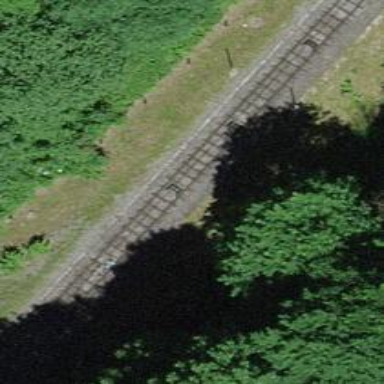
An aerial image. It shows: Funicular railway.